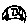
Label: car